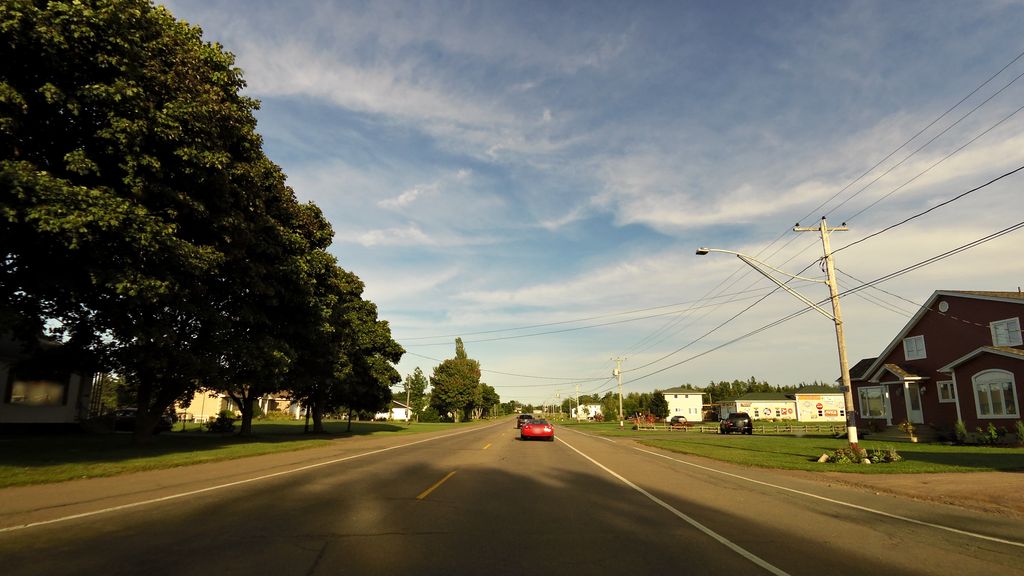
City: charlottetown